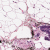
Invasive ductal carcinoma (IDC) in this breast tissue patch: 0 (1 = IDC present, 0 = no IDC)